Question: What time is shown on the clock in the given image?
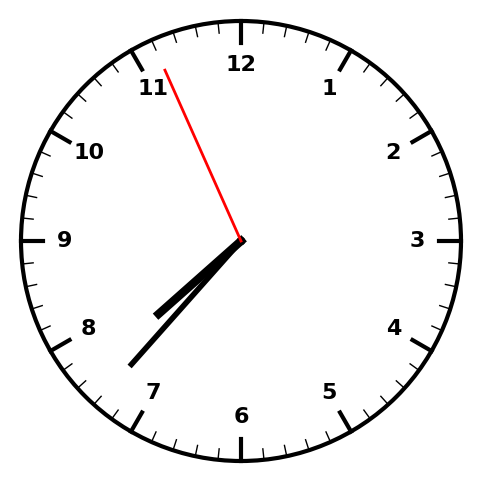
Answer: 07:36:56